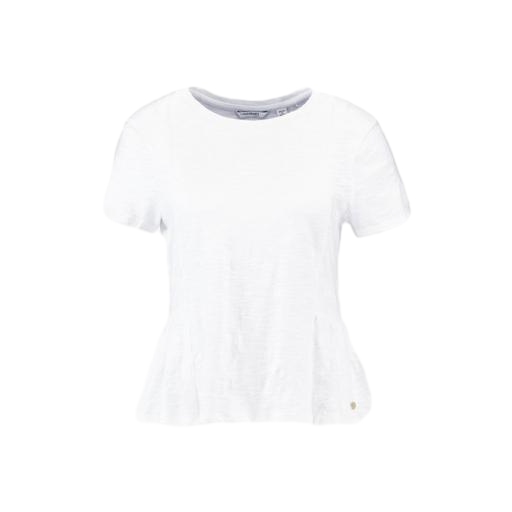
white peplum tee, white peplum-hem top, slub jersey tee, white background